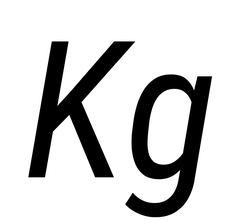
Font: Roboto-Italic_Condensed_Italic